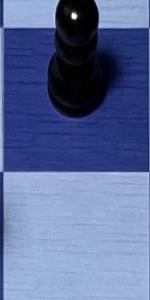
Label: Empty